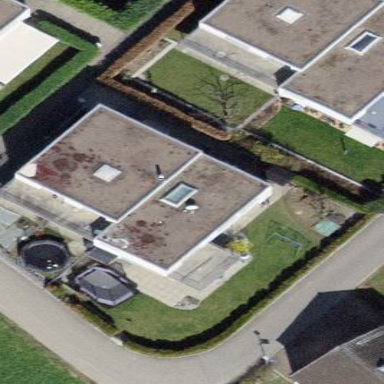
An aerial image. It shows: Simple and straightforward house.